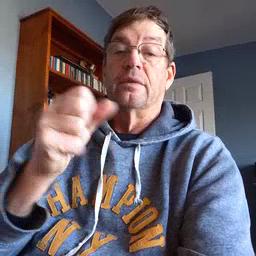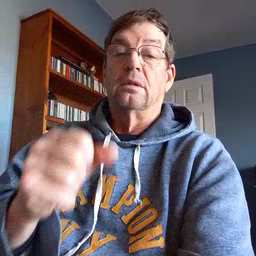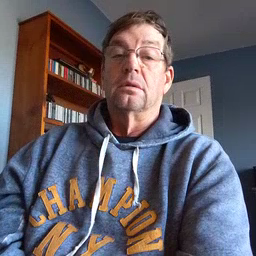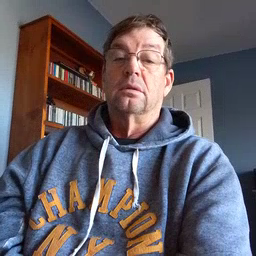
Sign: fast